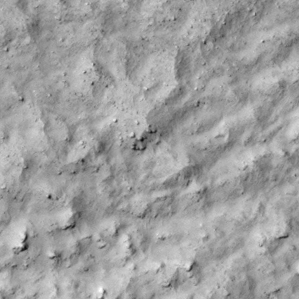
Label: non_frost